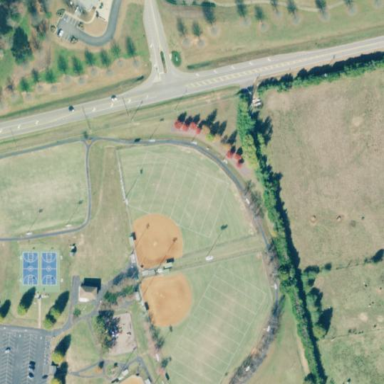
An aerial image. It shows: Softball pitch for leisure sports.